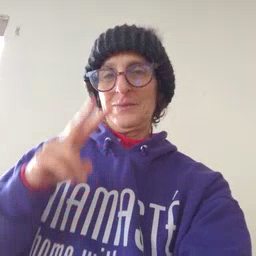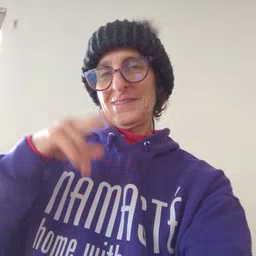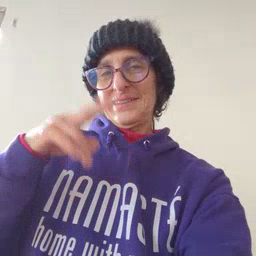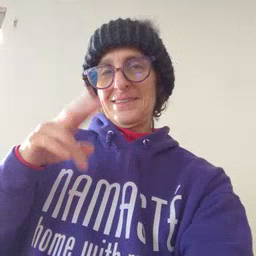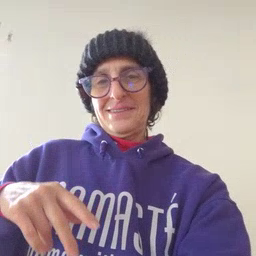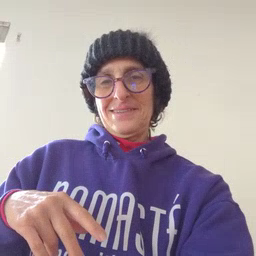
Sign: read